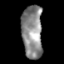
Tissue: skin
Cell type: Epithelial cells
Senescence score: 0.2661
Nuclear area (px): 1065
Mean DAPI intensity: 139.509